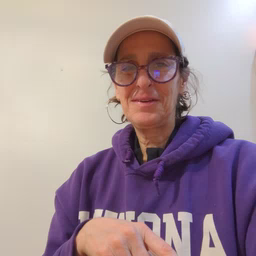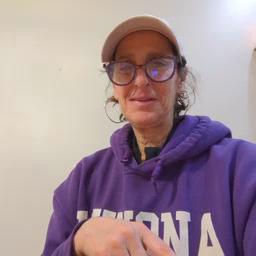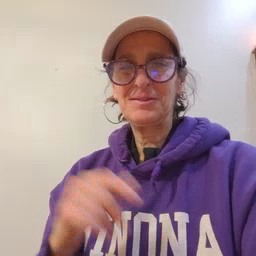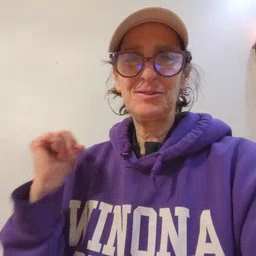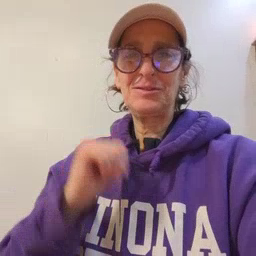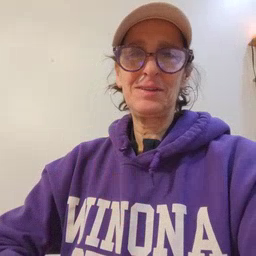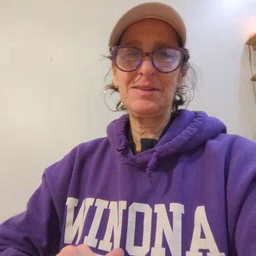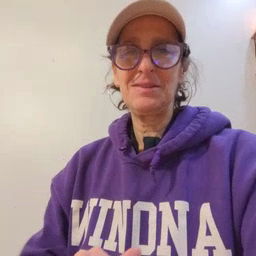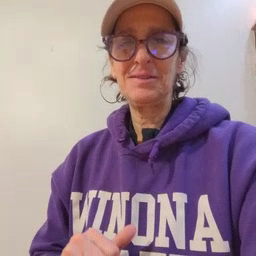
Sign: jacket